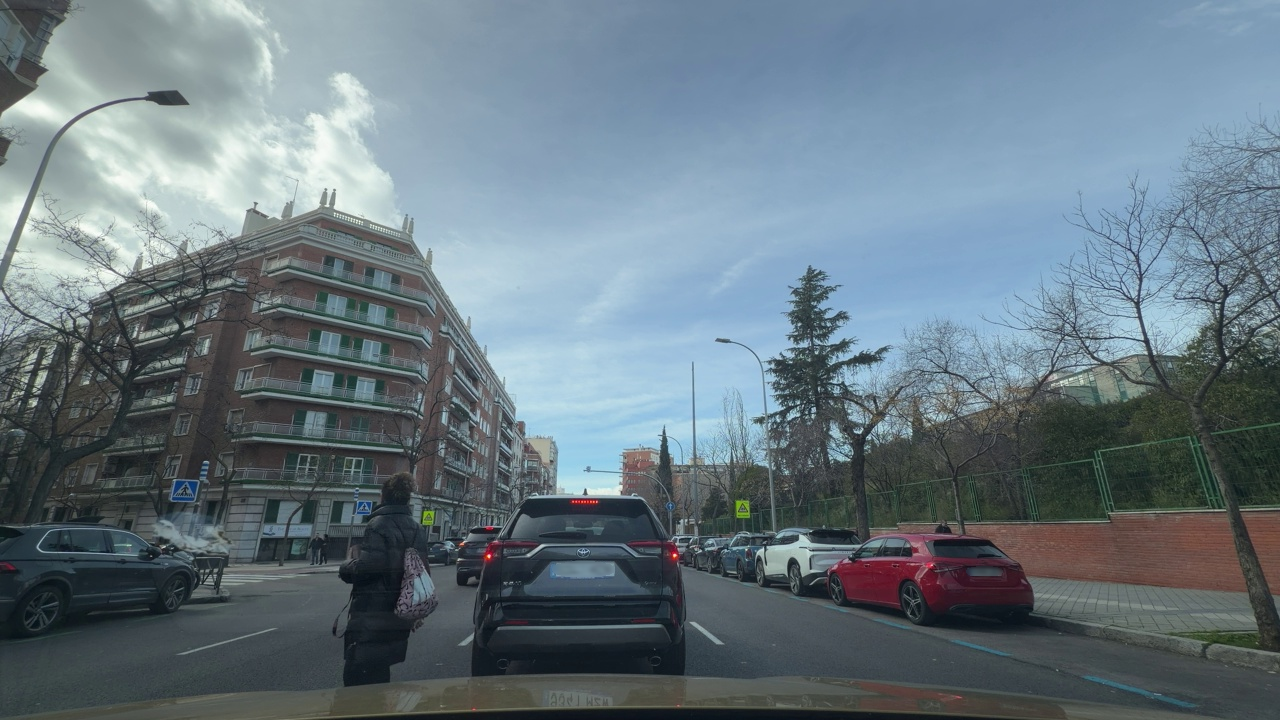
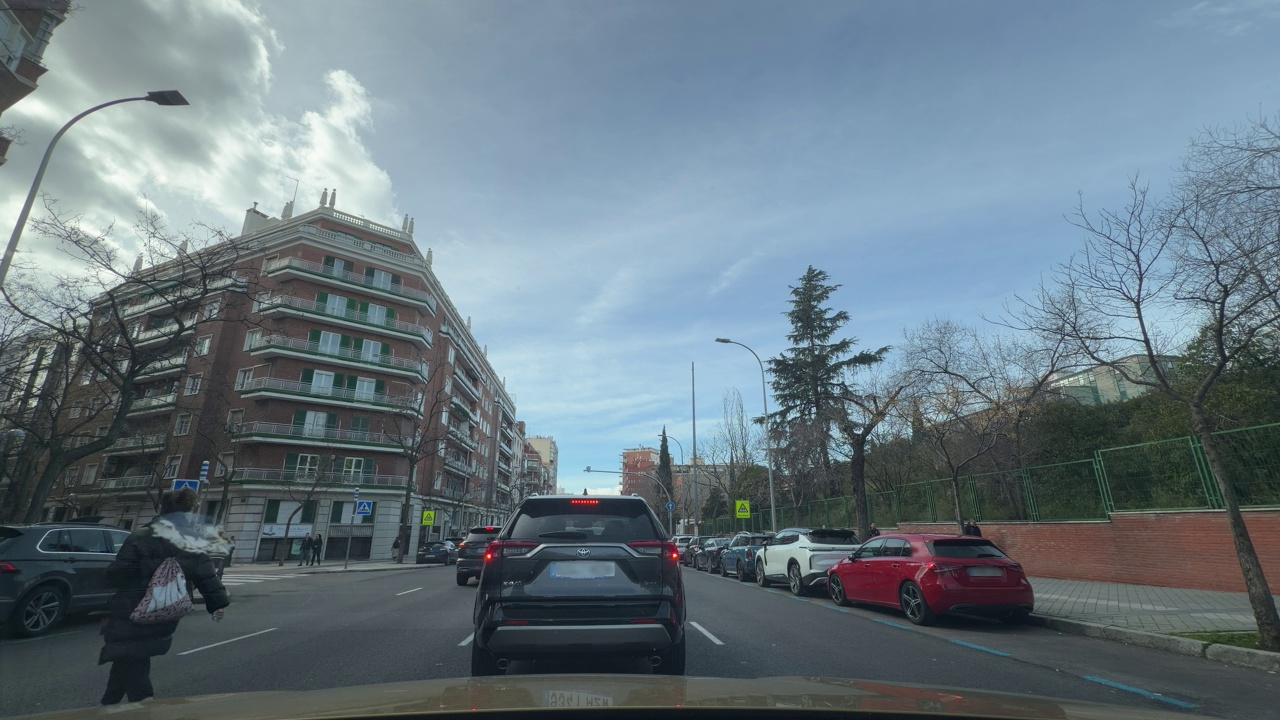
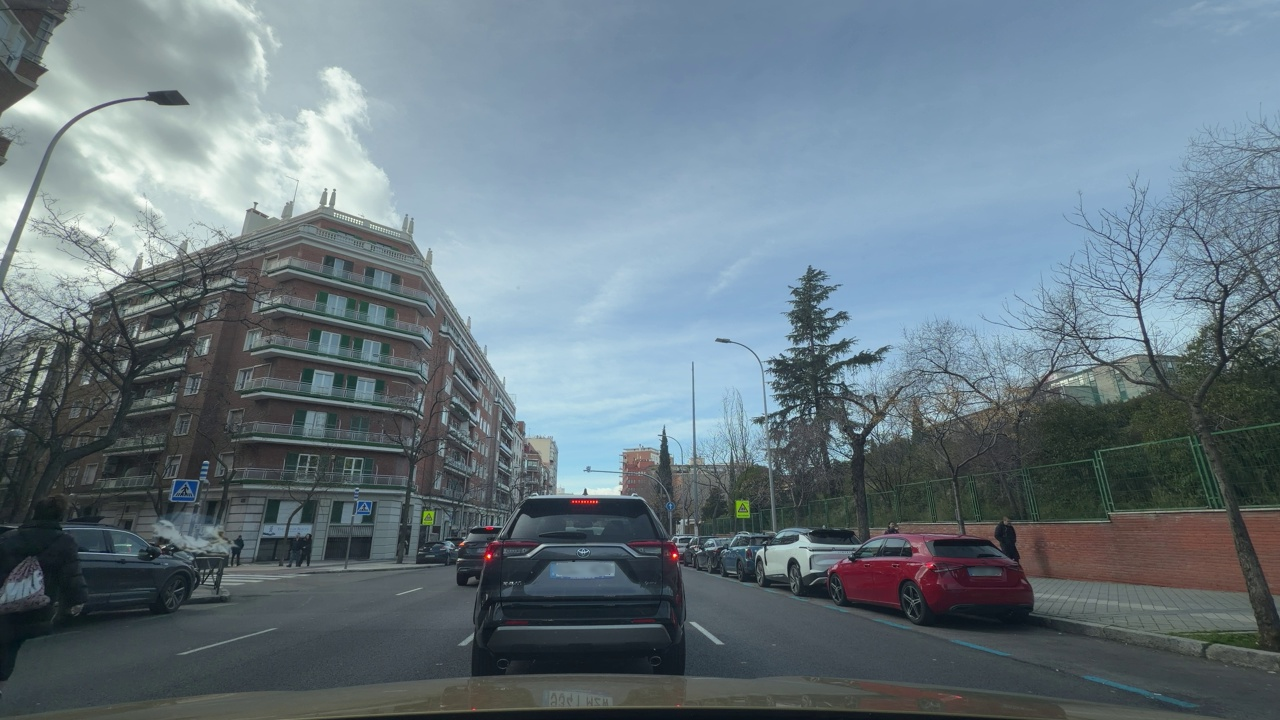
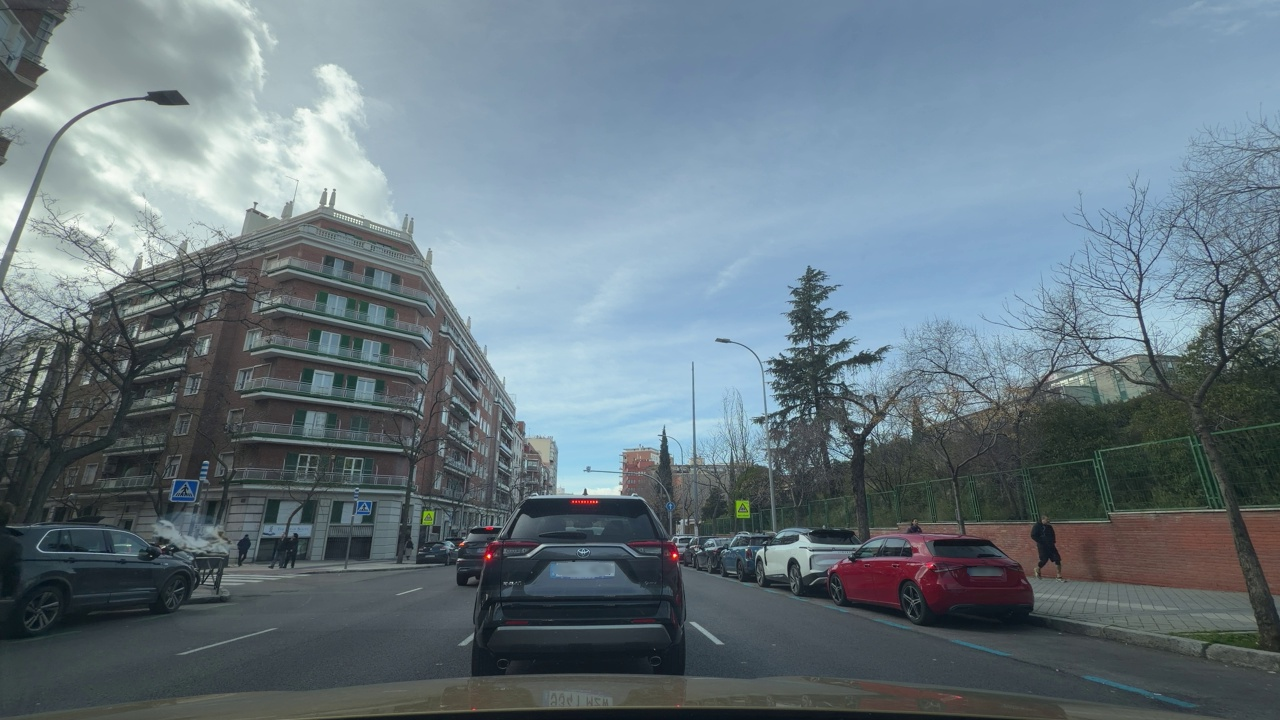
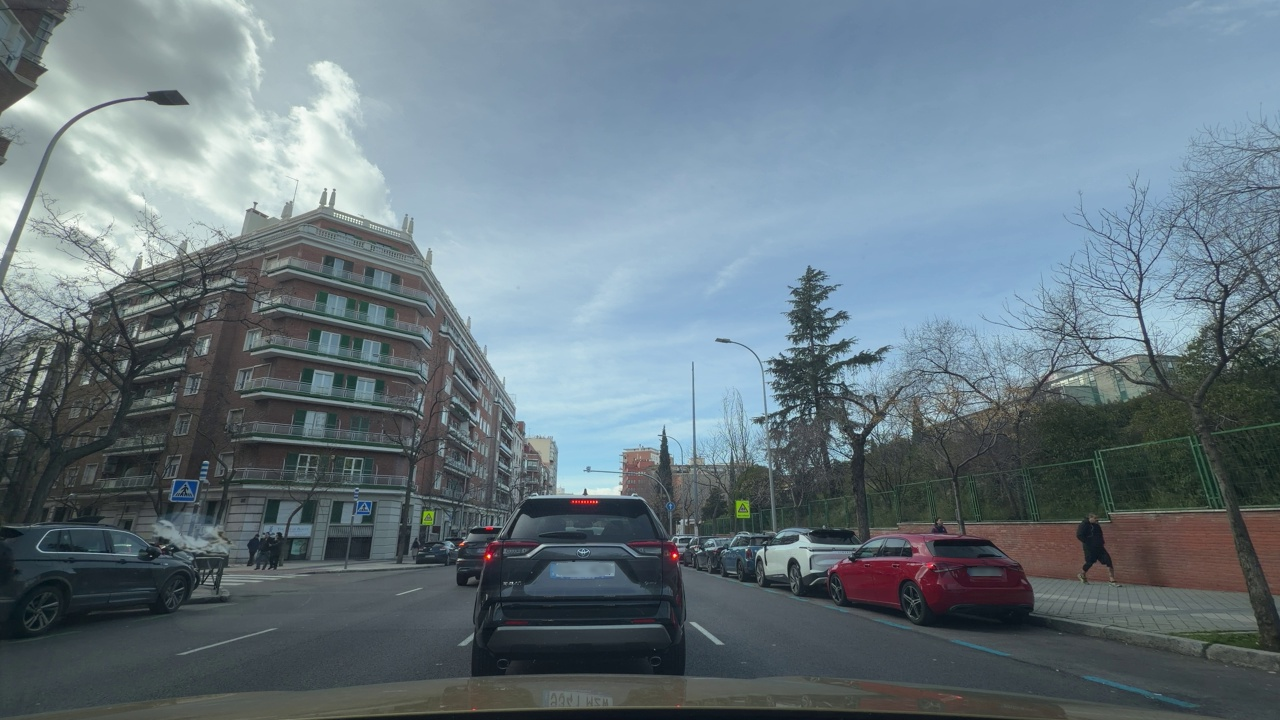
Situation: Crossing object
Question: Is there any discontinuity in the ego lane ahead?
Answer: No
Reasoning: Ego is standing behind a line of cars in a lane with broken lines marked on both sides.

Situation: Crossing object
Question: Is any vehicle or pedestrian crossing the path of the ego vehicle from a different direction?
Answer: Yes
Reasoning: A pedestrian crosses from left to right between the car and the vehicle in front of it in the middle of the road, taking advantage of the fact that both vehicles are stationary.

Situation: Crossing object
Question: Is there a vehicle ahead in the ego lane traveling in the same direction as the ego vehicle?
Answer: Yes
Reasoning: The ego finds itself in a traffic situation with cars in front of it in the same situation, stationary.

Situation: Crossing object
Question: Is there any crossing object in the ego lane ahead?
Answer: Yes
Reasoning: A pedestrian crosses perpendicularly in front of the car in front and between the car in front and the car ego.